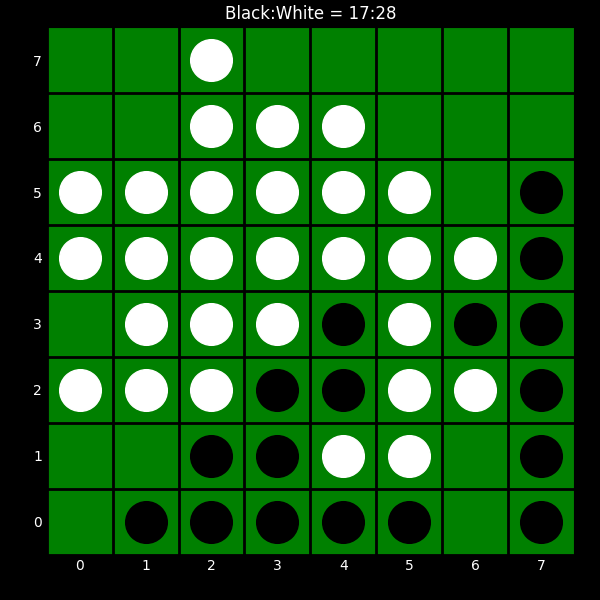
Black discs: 17
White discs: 28